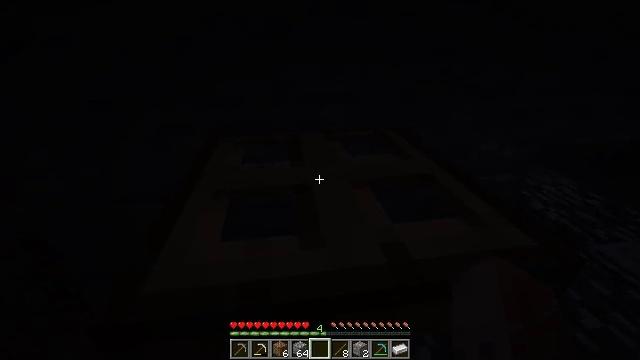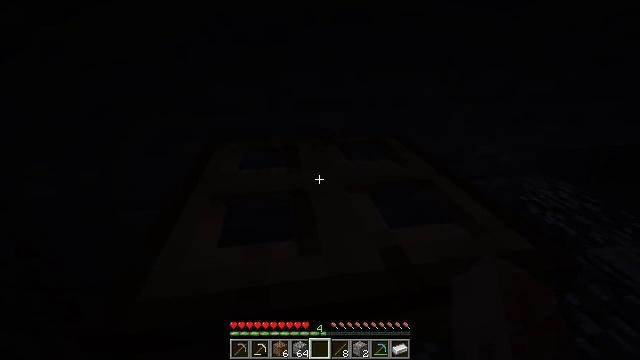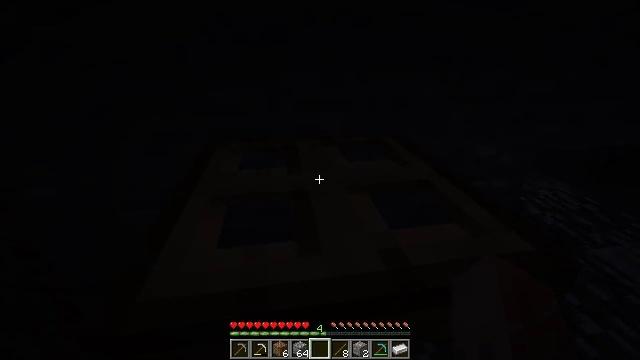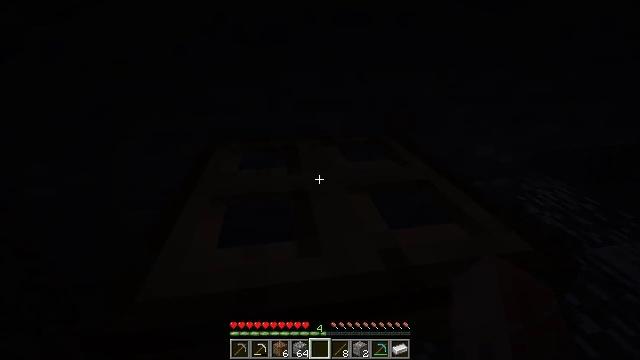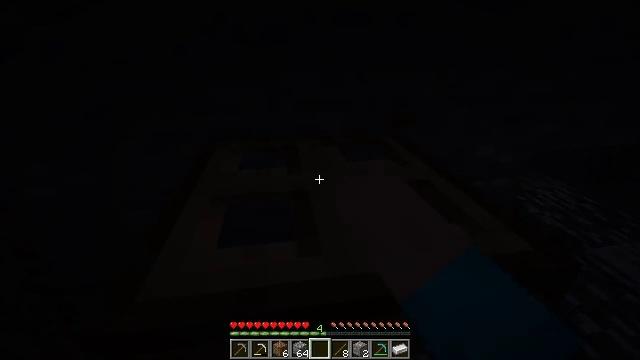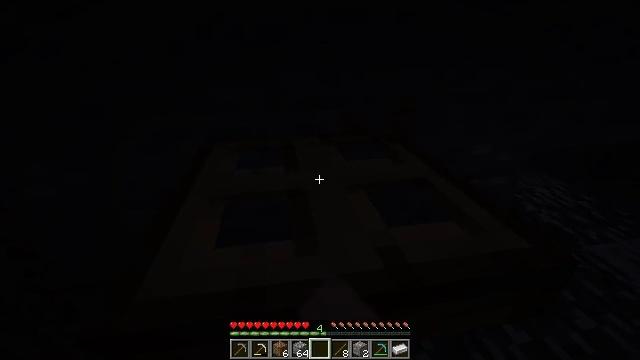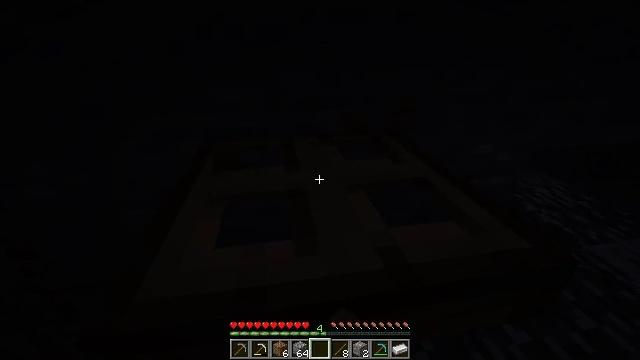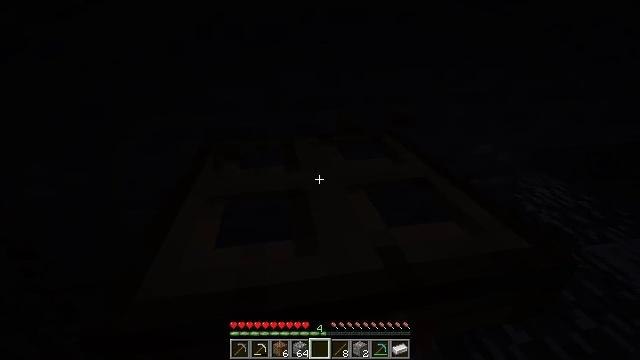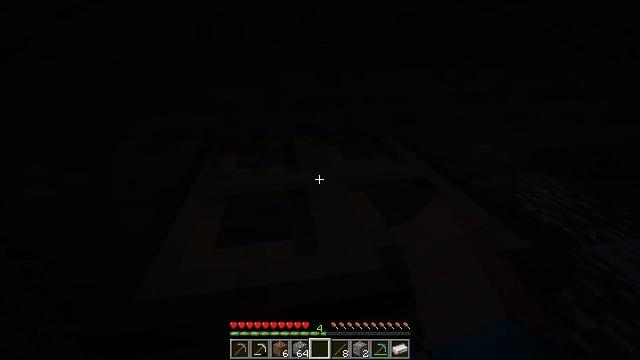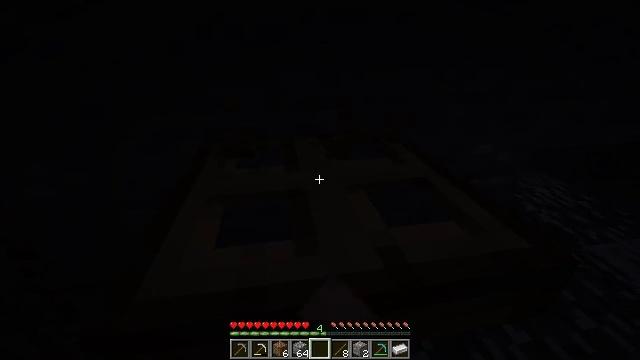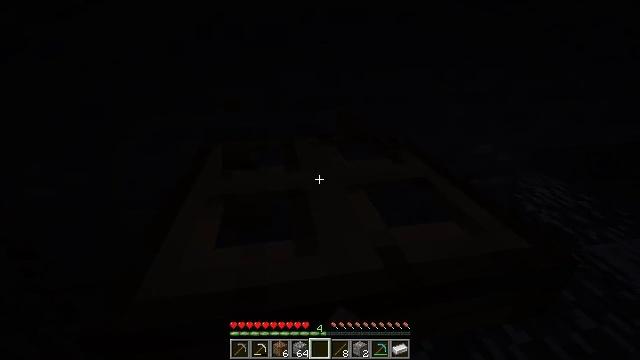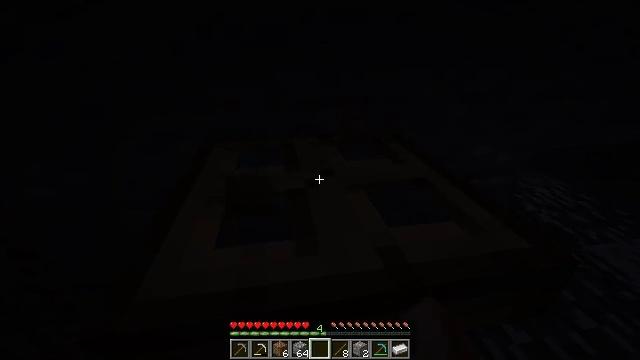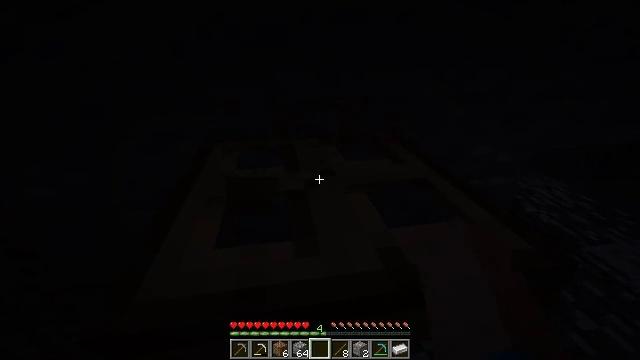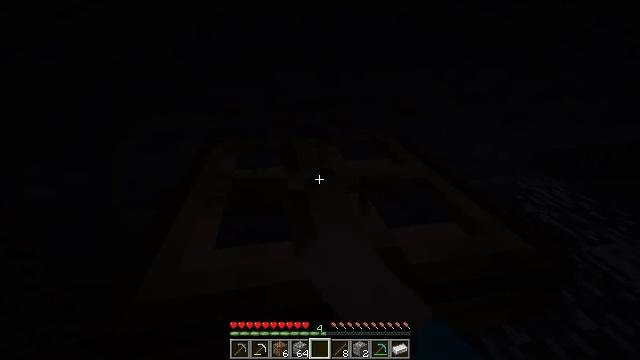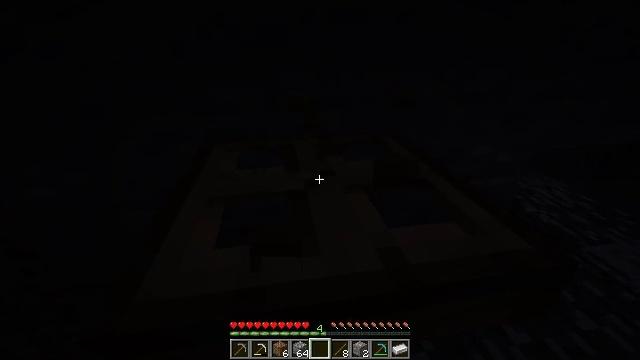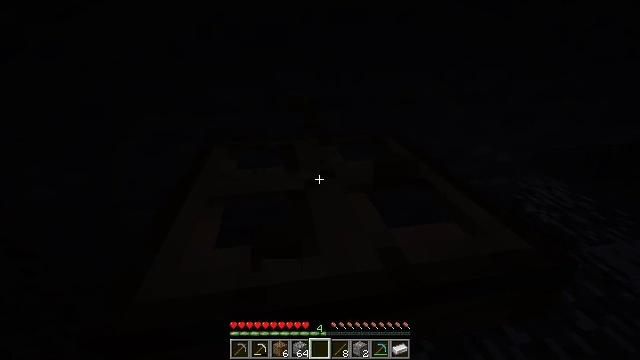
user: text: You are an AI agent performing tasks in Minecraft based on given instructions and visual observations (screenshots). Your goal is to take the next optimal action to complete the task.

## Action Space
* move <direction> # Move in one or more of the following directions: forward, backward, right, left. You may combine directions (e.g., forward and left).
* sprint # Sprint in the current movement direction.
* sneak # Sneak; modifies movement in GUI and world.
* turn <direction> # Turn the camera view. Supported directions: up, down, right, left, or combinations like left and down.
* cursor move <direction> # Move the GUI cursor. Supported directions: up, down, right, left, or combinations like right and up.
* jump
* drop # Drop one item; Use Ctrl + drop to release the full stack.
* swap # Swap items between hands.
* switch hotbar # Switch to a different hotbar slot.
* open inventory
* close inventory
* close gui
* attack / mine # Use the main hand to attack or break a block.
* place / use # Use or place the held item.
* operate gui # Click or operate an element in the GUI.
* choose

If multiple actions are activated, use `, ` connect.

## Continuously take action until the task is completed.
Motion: motion action
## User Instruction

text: Break the oak trapdoor to collect it.
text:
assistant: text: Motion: turn up
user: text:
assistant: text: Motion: no_op
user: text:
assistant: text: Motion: attack / mine
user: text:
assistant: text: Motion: attack / mine
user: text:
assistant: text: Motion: attack / mine
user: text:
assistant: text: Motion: attack / mine
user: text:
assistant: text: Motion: attack / mine
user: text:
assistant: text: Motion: attack / mine
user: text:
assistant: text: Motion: attack / mine
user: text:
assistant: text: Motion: attack / mine
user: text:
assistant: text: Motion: attack / mine
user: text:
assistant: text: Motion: attack / mine
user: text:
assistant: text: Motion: attack / mine
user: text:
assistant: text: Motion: attack / mine
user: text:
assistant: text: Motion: attack / mine
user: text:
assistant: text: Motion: attack / mine
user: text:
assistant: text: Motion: attack / mine
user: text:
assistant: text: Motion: attack / mine
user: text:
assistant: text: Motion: attack / mine
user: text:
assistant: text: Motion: attack / mine
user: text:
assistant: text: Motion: attack / mine
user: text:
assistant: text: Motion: attack / mine
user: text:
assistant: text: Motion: attack / mine
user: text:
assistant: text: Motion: attack / mine
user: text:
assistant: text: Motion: attack / mine
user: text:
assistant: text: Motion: attack / mine
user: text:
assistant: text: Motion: attack / mine
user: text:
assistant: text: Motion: attack / mine
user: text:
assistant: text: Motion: attack / mine
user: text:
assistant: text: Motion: attack / mine